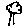
Label: tree